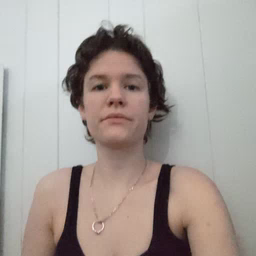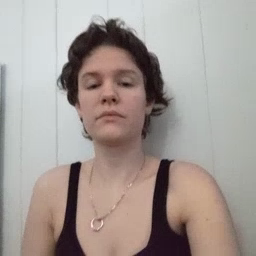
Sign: red